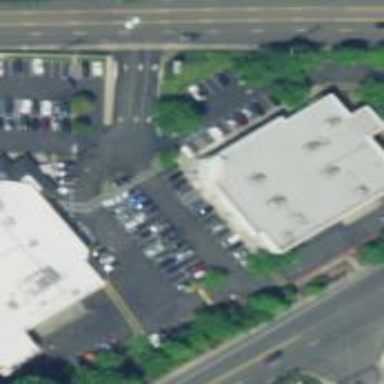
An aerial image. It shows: Parking space is available.